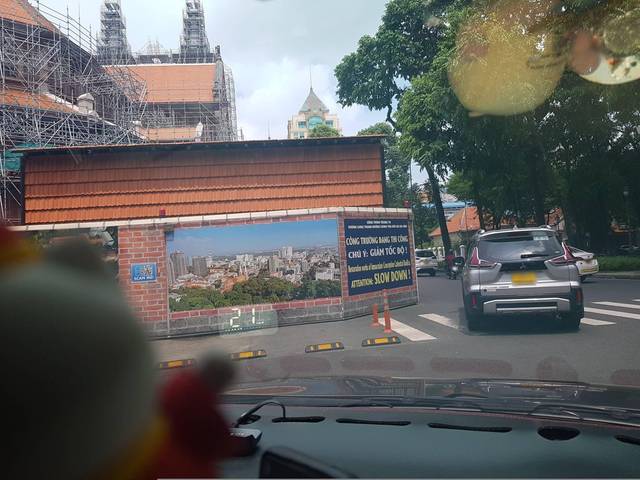
Region: Vietnam
Coordinates: 10.78, 106.698